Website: lowes
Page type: account-selection
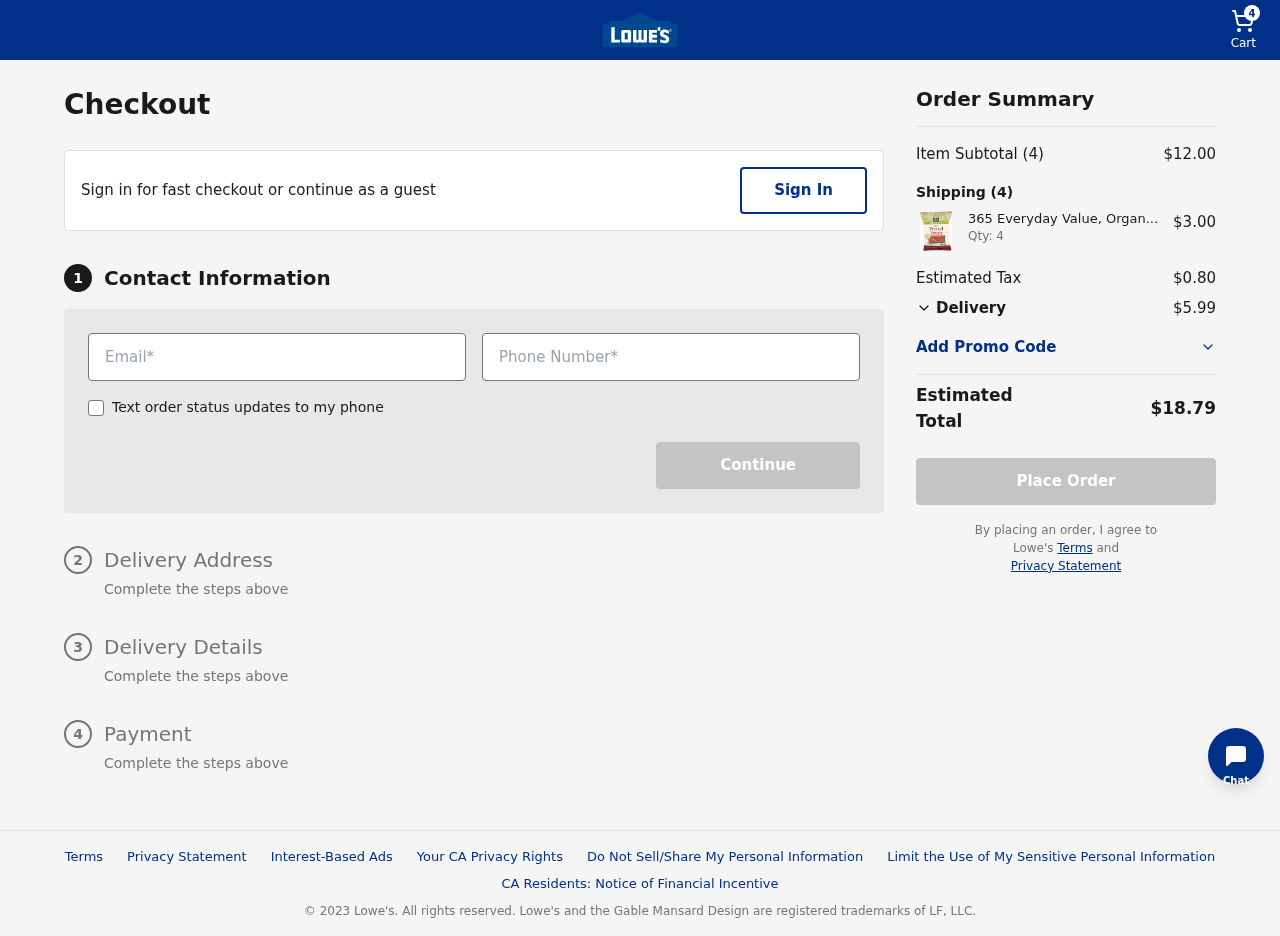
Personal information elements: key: PII_EMAIL
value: jberry@yahoo.com
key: PII_PHONE
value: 2384151804
Product elements: key: PRODUCT1_NAME
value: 365 Everyday Value, Organic Mini Pretzel Twists, Unsalted, 8 oz
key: PRODUCT1_PRICE
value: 3
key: PRODUCT1_QUANTITY
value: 4
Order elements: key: ORDER_NUM_ITEMS
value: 4
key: ORDER_SUBTOTAL
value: $12.00
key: ORDER_TAX
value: $0.80
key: ORDER_SHIPPING_COST
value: $5.99
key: ORDER_TOTAL
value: $18.79